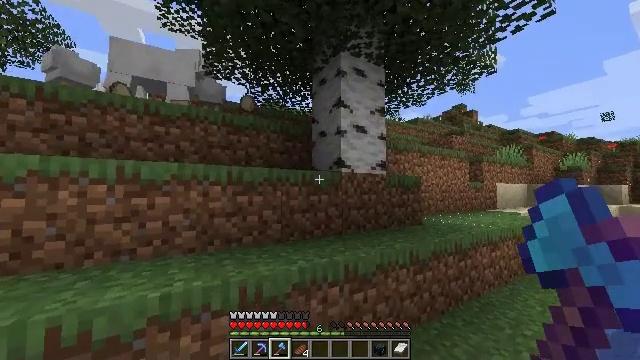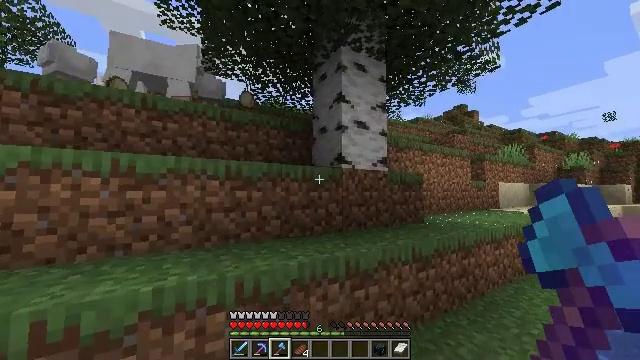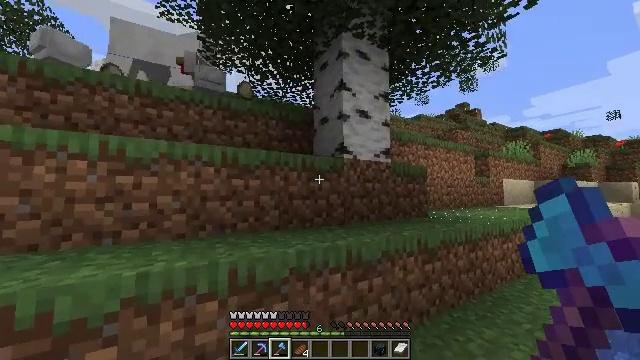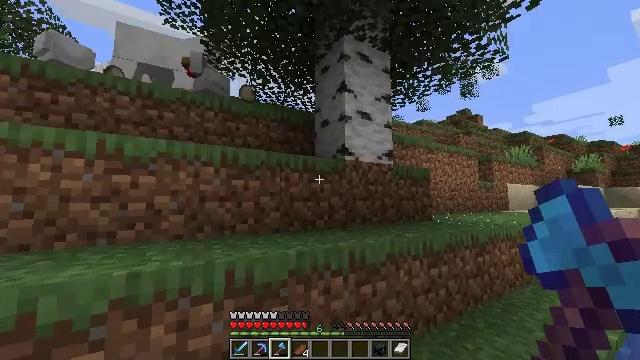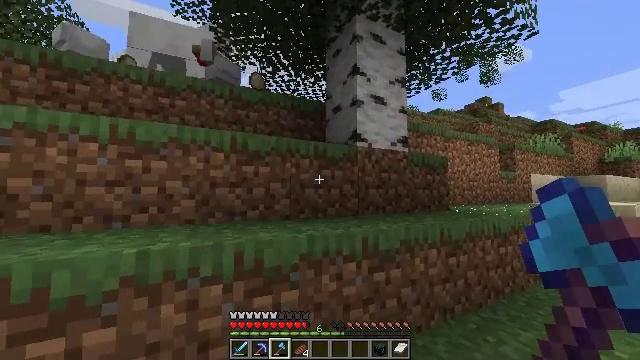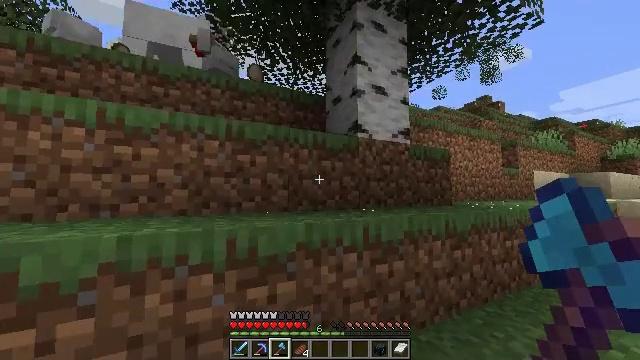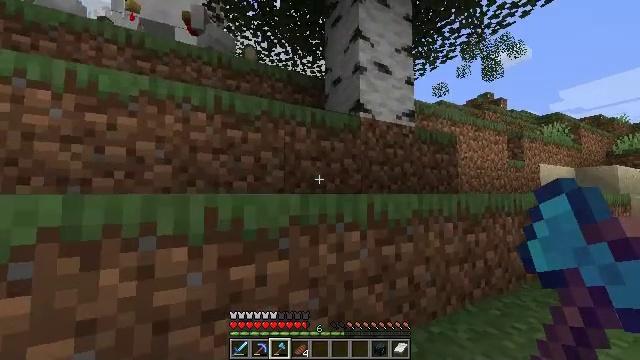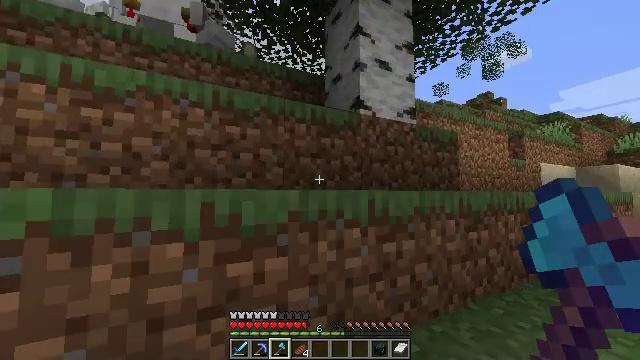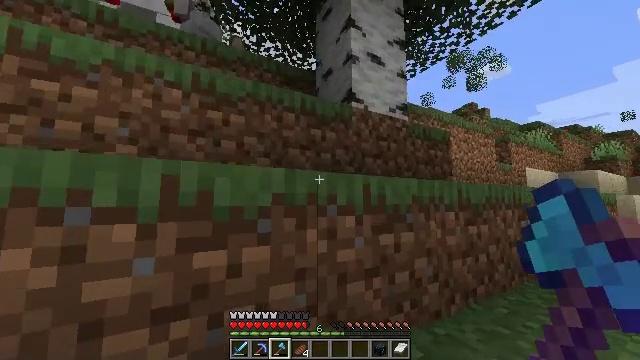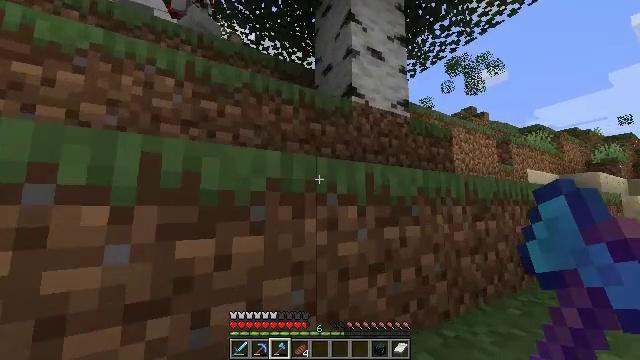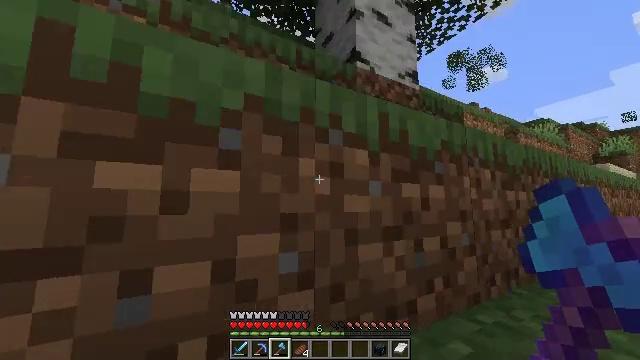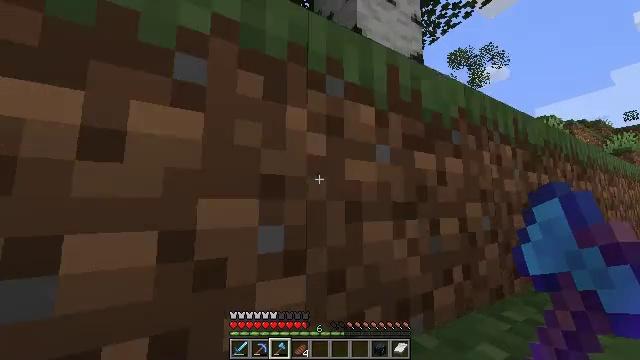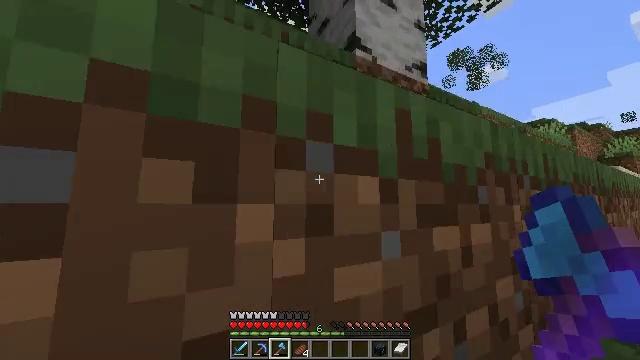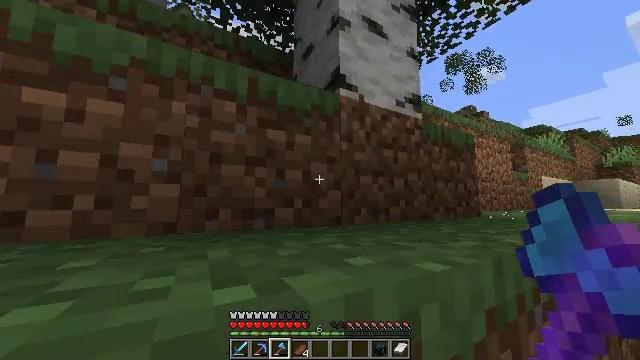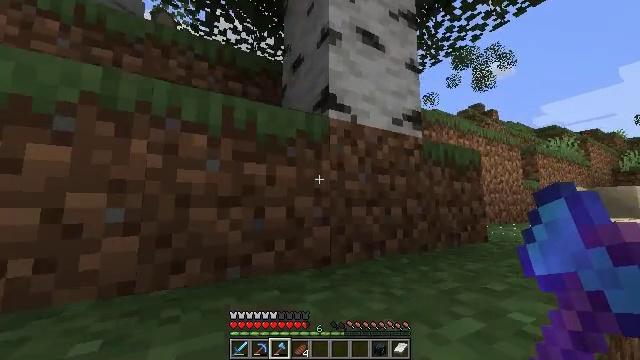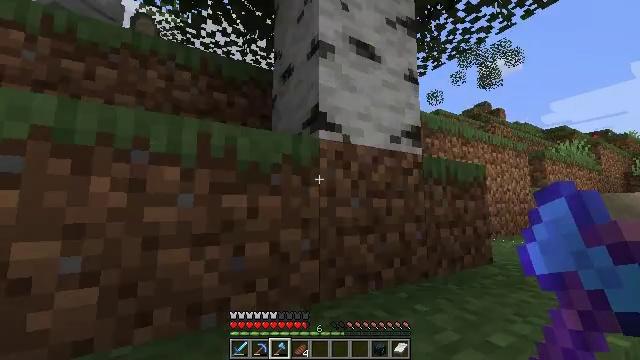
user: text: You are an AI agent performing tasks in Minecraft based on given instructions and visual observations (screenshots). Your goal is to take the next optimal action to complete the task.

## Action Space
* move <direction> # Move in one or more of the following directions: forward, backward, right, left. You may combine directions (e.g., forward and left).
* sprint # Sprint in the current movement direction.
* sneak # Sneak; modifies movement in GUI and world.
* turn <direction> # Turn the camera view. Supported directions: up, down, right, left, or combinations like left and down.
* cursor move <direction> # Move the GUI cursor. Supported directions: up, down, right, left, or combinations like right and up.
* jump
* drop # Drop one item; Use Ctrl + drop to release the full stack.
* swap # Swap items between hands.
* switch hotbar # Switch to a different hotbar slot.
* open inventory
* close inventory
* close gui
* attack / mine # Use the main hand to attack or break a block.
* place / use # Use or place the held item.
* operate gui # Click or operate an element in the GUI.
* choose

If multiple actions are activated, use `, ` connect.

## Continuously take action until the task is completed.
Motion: motion action
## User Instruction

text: Harvest birch logs from birch trees.
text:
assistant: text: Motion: move forward, sprint, jump
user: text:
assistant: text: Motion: move forward, sprint, jump
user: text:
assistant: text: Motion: move forward, sprint, turn up, jump
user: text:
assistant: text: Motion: move forward, sprint, turn left and down, jump
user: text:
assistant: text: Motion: move forward, sprint, jump
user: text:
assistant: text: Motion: move forward, sprint, jump
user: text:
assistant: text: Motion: move forward, sprint, jump
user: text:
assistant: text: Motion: move forward, sprint, turn right and up, jump
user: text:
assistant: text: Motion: move forward, sprint, turn up, jump
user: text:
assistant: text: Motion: move forward, sprint, jump
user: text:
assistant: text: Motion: move forward, sprint, jump
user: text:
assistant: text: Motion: move forward, sprint, jump
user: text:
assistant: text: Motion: move forward, sprint, jump
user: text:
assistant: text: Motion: move forward, sprint, jump
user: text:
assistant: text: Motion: move forward, sprint, jump
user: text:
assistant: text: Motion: move forward, sprint, jump
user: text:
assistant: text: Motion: move forward, sprint, jump
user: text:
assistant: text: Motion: move forward, jump
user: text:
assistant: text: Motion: move forward
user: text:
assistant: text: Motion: move forward
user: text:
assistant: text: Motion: move forward, turn left and down
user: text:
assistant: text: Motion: move forward, turn left and down
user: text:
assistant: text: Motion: move forward
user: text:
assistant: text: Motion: move forward
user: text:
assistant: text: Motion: move forward
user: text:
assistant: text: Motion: move forward, turn left and down
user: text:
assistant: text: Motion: move forward, turn left and down
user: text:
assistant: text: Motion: move forward, turn left
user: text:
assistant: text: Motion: move left
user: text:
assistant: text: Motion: move left, attack / mine